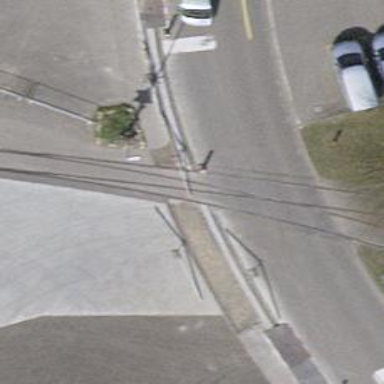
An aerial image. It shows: Railway crossing with lights and saltire markings.